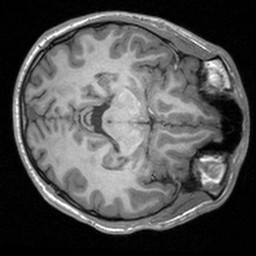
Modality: T1w
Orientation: axial
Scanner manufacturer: siemens
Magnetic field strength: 3 T
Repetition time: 1.9 s
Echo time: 0.00226 s